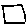
Label: square